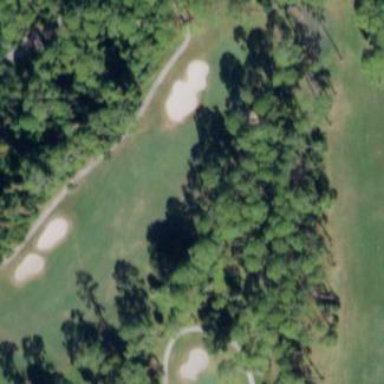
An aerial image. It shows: Scenic golf fairway.